Aerial crown-view tile of a tropical tree (Barro Colorado Island, Panama), acquired 20240813:
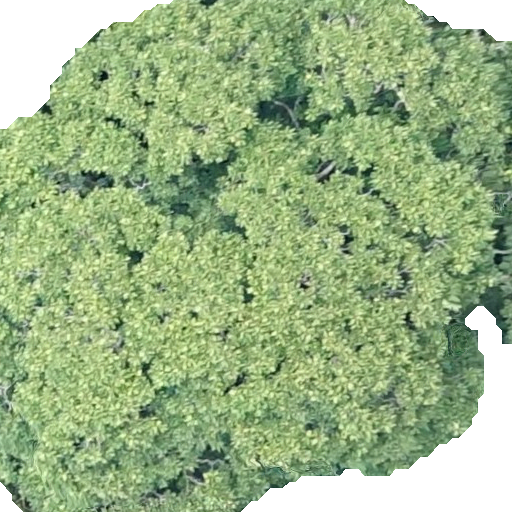
Species: Dipteryx oleifera
GBIF accepted scientific name: Dipteryx oleifera
Crown area: 422.496 m²